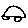
Label: car